Field crop: maize
Growth stage: 2
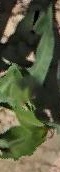
Species: maize